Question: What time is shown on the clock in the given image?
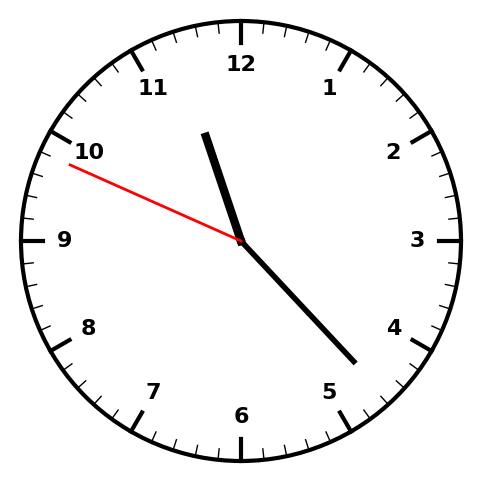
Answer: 11:22:49